Question: I have the below Kendo UI gridOptions for my angular page:
'''
ctrl.gridOptions = {
rowTemplate: '<tr data-uid="#: uid #" class="#:ApprovalStatus='Approved'? "approved" : "unapporved"#"></tr>',
//rowTemplate: '<tr data-uid="#: uid #" class="#:ApprovalStatus='Approved' ? 'approved' : 'unapproved' #"><td>#:ProcessName #</td><td>#:TradeAmount #</td><td>#:AQRID #</td><td>#:ApprovalStatus #</td></tr>',
dataSource: {
type: 'json',
transport: {
read: function (options) {
DataSvc.getTradesData().then(function (response) {
options.success(response.data);
}, function (response) {
alert('something went wrong')
console.log(status);
});
}
},
schema: {
model: {
fields: {
IsChecked: { type: "boolean" },
ProcessName: { type: "string" },
TradeAmount: { type: "number" },
ApprovalStatus: { type: "string" }
}
}
},
},
selectable: "row",
sortable: true,
columns: [
{ field: "IsChecked", width: "30px", title: " ", template: '<input ng-disabled="dataItem.ApprovalStatus" ng-model="dataItem.IsChecked" type="checkbox" />', filterable: false, headerTemplate: '<input type="checkbox" ng-click="ctrl.checkAllTrades()" ng-model="ctrl.tradesChecked">' },
{ field: "ProcessName", title: "Process Name", width: "190px", filterable: { cell: { showOperators: false, template: processNameDropDownEditor } }, template: '<a style="font-size: x-normal;" href="#=Link#">{{dataItem.ProcessName}}</a>', attributes: { style: "text-align:left;" } },
{ field: "TradeAmount", title: "Trade Amount", width: "120px", filterable: { cell: { showOperators: false } } },
{ field: "ApprovalStatus", title: "Approval Status", width: "150px", filterable: { cell: { showOperators: false, template: approvalStatusDropDownEditor } } }
],
filterable: { mode: "row" },
height: 550,
};
'''
The approved & unapproved styles are defined as below:
'''
.approved {
background-color: green;
}
.unapproved{
background-color: red;
}
'''
So the problem is that when I apply the row template the grid is rendered empty. And when I apply the commented rowTemplate, then the grid is render with the rows, but only the 'approved' style is applied as shown below:

How can I apply the style to each TR based on the condition on a data bound field? Also when the commented rowTemplate is applied the columns are not displayed properly, how can we fix that ?
The below rowTemplate helped be fix the background-color problem. But still unable to fix the column alignment issue.
'''
rowTemplate: '<tr data-uid="#: uid #" ng-class="{approved: '#:ApprovalStatus#' =='Approved', unapproved: '#:ApprovalStatus#' =='Unapproved'}"><td>#:ProcessName #</td><td>#:Account #</td><td>#:AQRID #</td><td>#:ApprovalStatus #</td></tr>',
'''
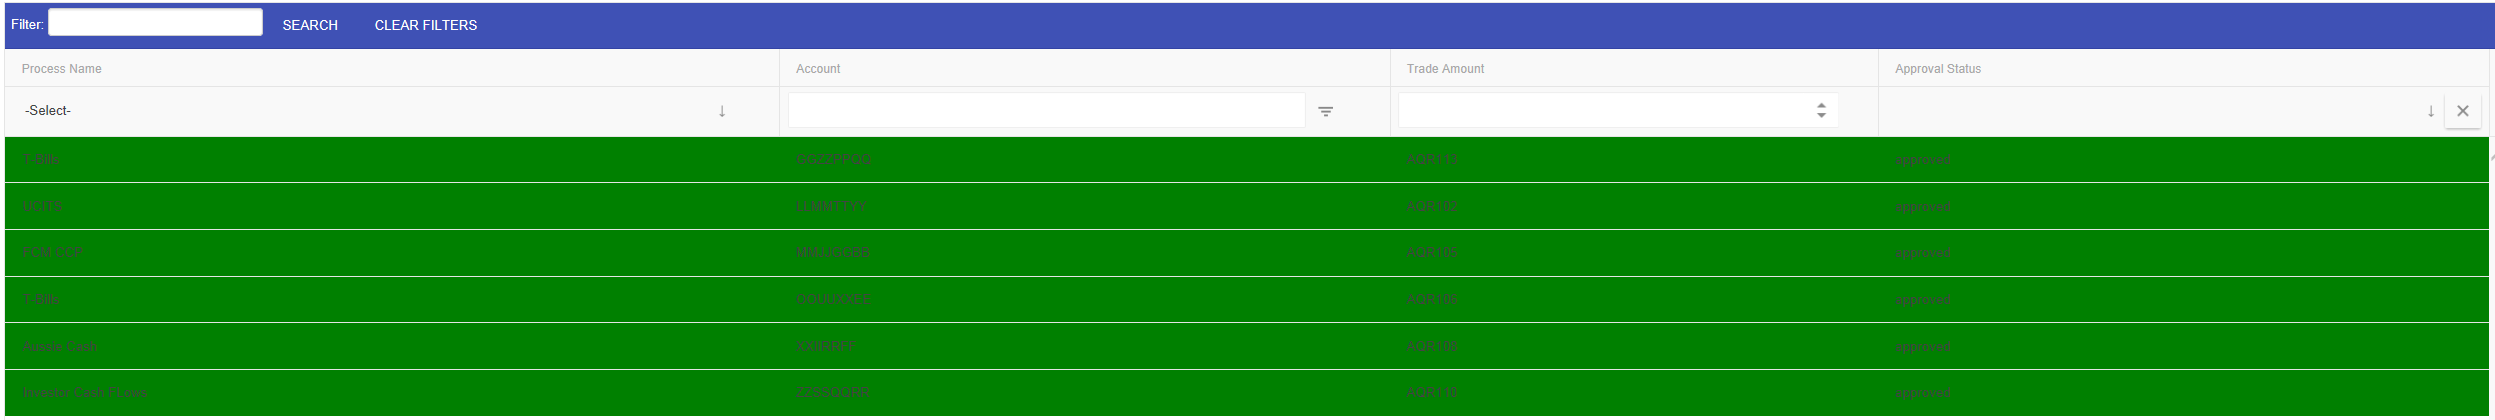
Answer: You need to use 'ng-class' directive here
'''
rowTemplate: '<tr data-uid="#: uid #" ng-class="{approved : #:ApprovalStatus# =='Approved', unapporved: #:ApprovalStatus# !='Approved'></tr>'
'''